Question: Is there any possibility directly in the storyboard to place the UIDatePicker at the bottom of the screen?
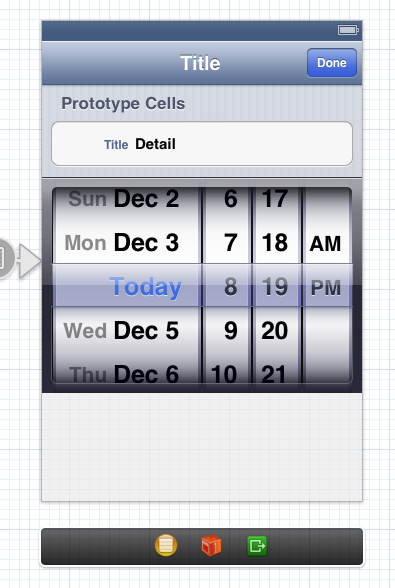
Answer: You just need an outer view controller in which you would add the date picker view at the bottom and just above that add your table view controller's tableview.